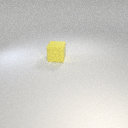
large yellow rubber cube